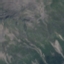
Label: HerbaceousVegetation